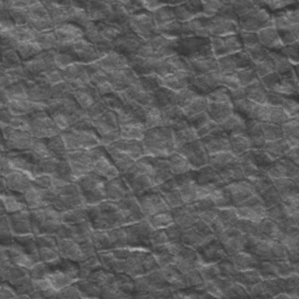
Label: frost